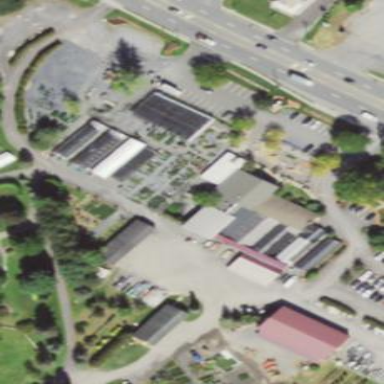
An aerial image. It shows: Building that serves as garden center.